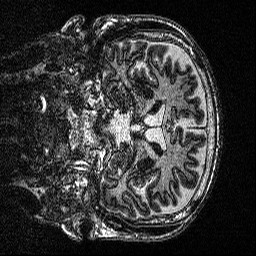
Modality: MP2RAGE
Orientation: coronal
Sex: male
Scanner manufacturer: siemens
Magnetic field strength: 3 T
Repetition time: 5 s
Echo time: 0.00292 s